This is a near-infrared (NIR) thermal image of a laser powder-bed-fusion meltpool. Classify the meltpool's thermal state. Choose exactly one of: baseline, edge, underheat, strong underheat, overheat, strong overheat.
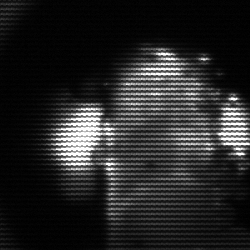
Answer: strong underheat